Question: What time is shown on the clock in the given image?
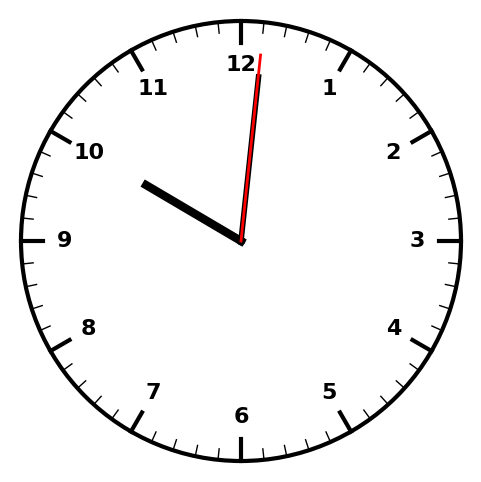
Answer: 10:01:01